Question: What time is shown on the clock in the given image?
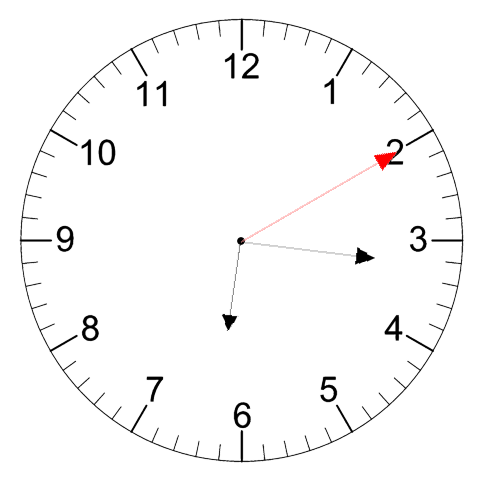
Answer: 06:16:10